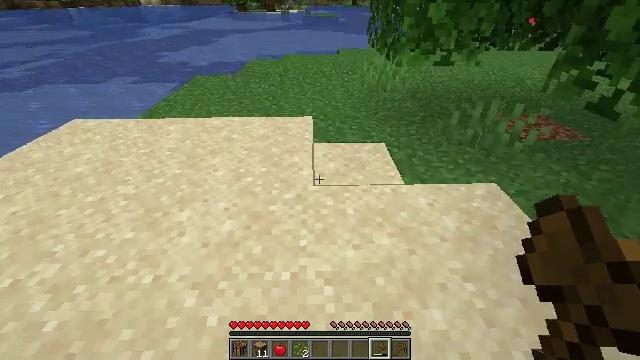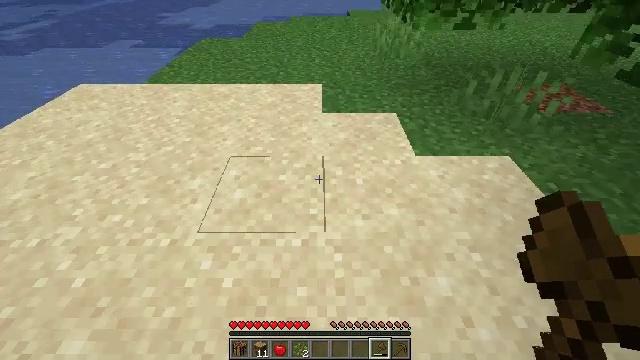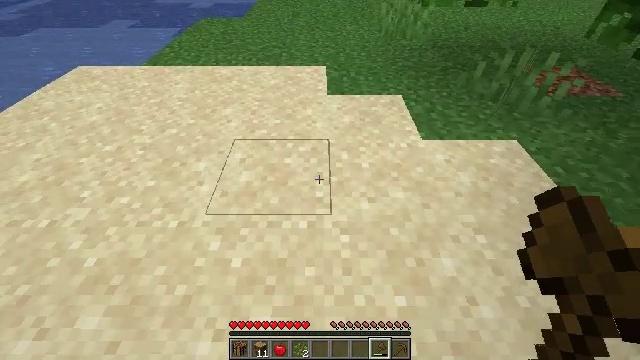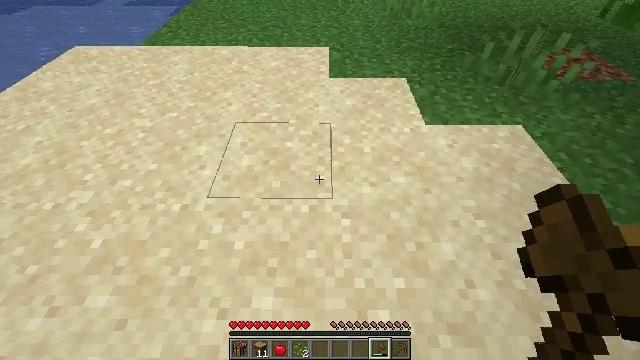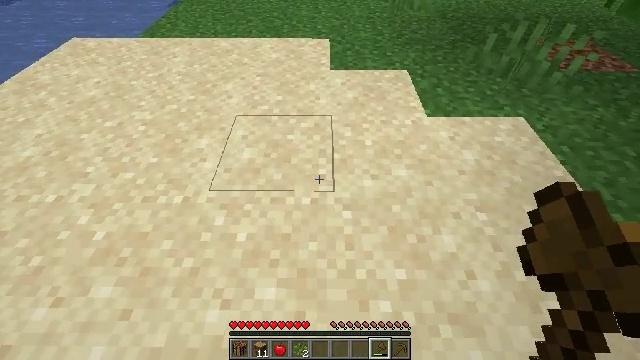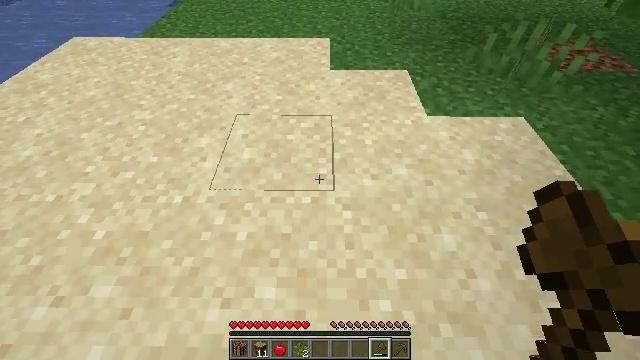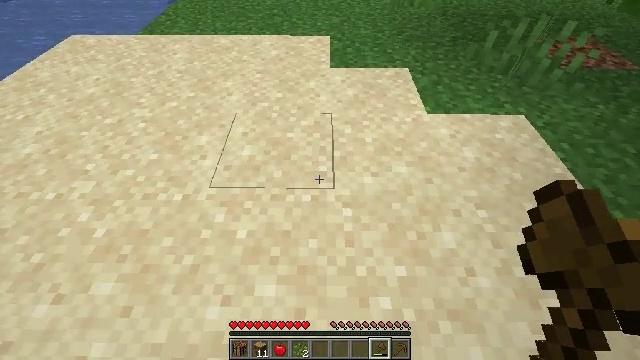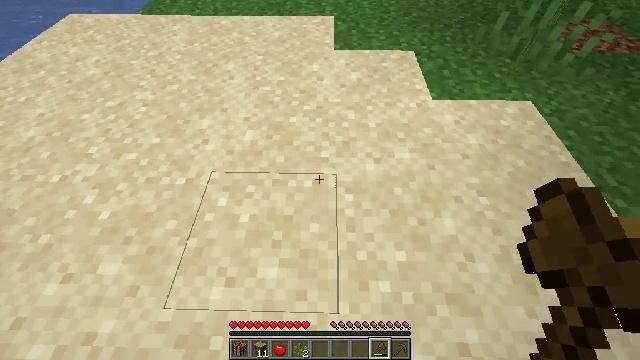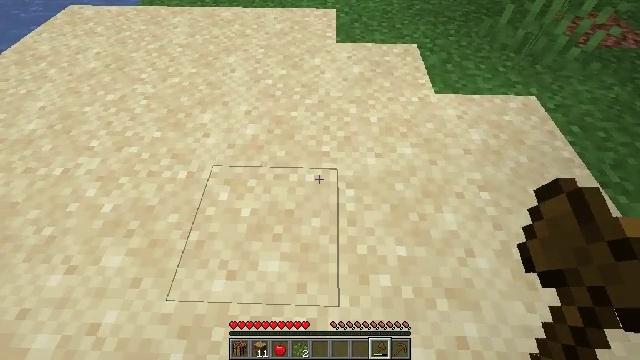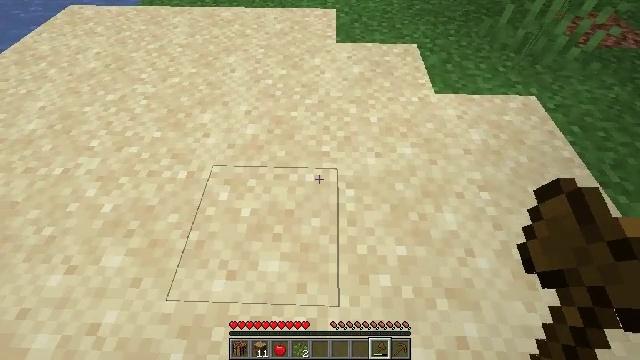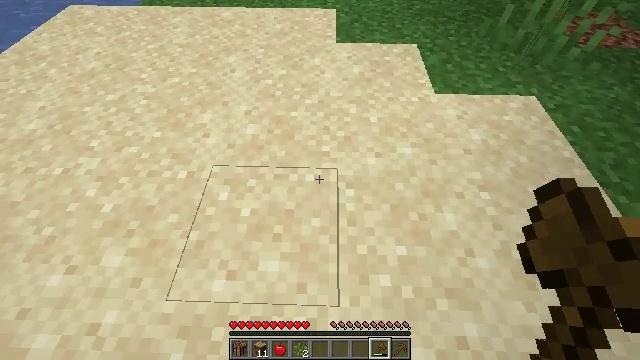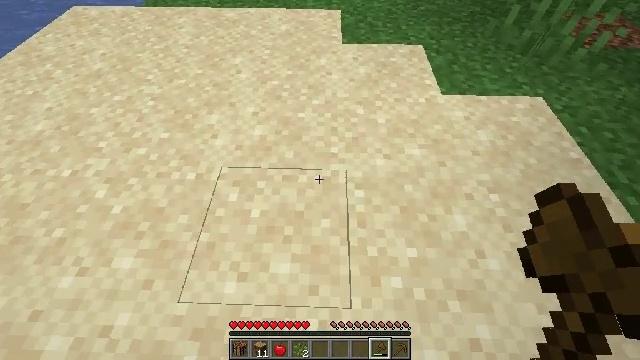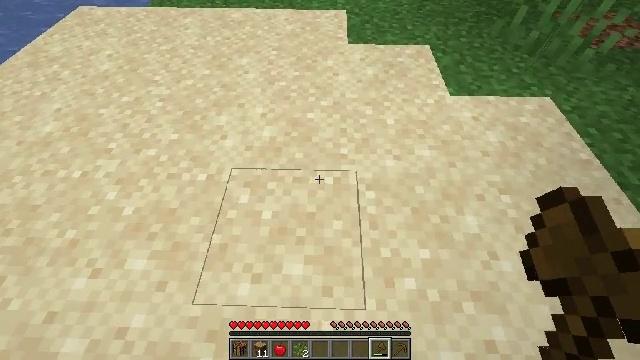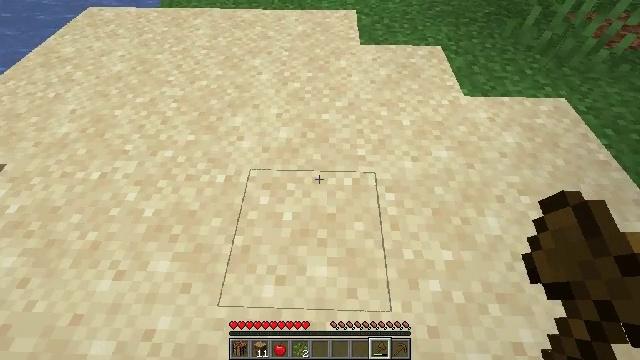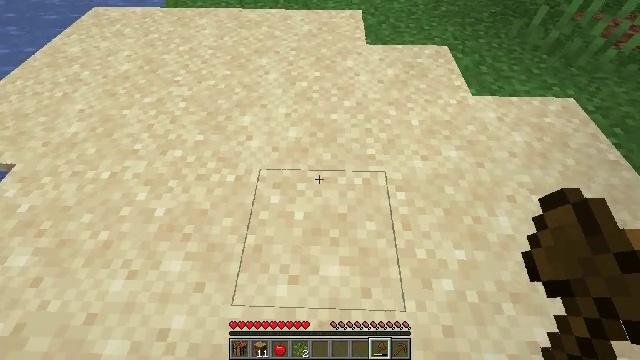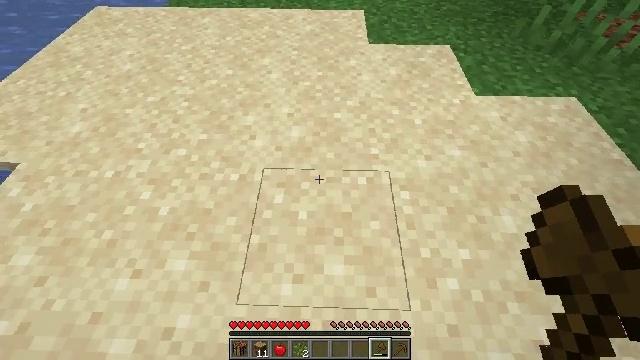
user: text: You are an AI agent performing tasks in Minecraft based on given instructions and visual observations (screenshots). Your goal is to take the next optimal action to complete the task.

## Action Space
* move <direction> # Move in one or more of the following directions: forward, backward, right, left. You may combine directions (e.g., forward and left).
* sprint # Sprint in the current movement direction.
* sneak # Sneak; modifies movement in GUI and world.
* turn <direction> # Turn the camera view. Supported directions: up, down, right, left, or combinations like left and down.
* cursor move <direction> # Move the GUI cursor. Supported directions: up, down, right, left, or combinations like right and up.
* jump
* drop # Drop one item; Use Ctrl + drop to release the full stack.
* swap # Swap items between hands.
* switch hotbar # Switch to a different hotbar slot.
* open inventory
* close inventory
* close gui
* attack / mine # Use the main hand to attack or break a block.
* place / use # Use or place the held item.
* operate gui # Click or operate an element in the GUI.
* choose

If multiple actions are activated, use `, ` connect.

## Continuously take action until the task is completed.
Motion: motion action
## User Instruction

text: Mine sand by the water.
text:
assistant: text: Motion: turn left and down
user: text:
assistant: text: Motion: turn down
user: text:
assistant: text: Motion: turn down
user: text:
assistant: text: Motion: turn down
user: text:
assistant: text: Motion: no_op
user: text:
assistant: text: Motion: no_op
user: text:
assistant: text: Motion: turn down
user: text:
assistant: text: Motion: turn down
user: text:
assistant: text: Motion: no_op
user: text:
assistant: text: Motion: no_op
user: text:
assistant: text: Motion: move left
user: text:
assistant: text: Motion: move left
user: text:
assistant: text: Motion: no_op
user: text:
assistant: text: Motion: no_op
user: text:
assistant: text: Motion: no_op
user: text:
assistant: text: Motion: turn down
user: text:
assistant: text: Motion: turn down
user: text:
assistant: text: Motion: no_op
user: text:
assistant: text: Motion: no_op
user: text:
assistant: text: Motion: turn right and down
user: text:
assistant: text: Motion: turn down
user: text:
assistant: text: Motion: turn down
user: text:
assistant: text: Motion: turn down
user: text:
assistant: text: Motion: no_op
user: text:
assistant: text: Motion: no_op
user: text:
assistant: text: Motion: no_op
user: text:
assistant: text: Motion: no_op
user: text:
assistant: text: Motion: no_op
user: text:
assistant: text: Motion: no_op
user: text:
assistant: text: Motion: no_op